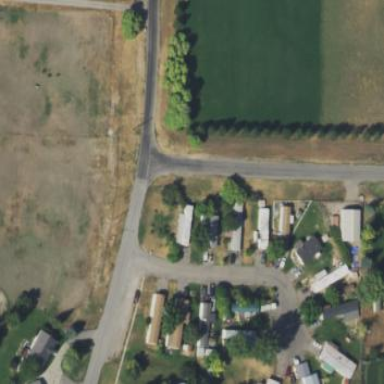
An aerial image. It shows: Residential area designated as trailer park.